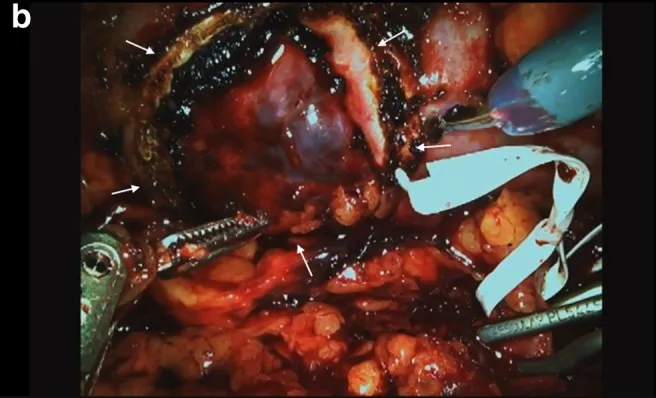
(b) Capsular marking of anticipated tumor excision borders, marked with cautery using laparoscopic ultrasound as a guide. Arrows outline marking.
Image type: medical_photograph (other_medical_photograph)